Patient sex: F
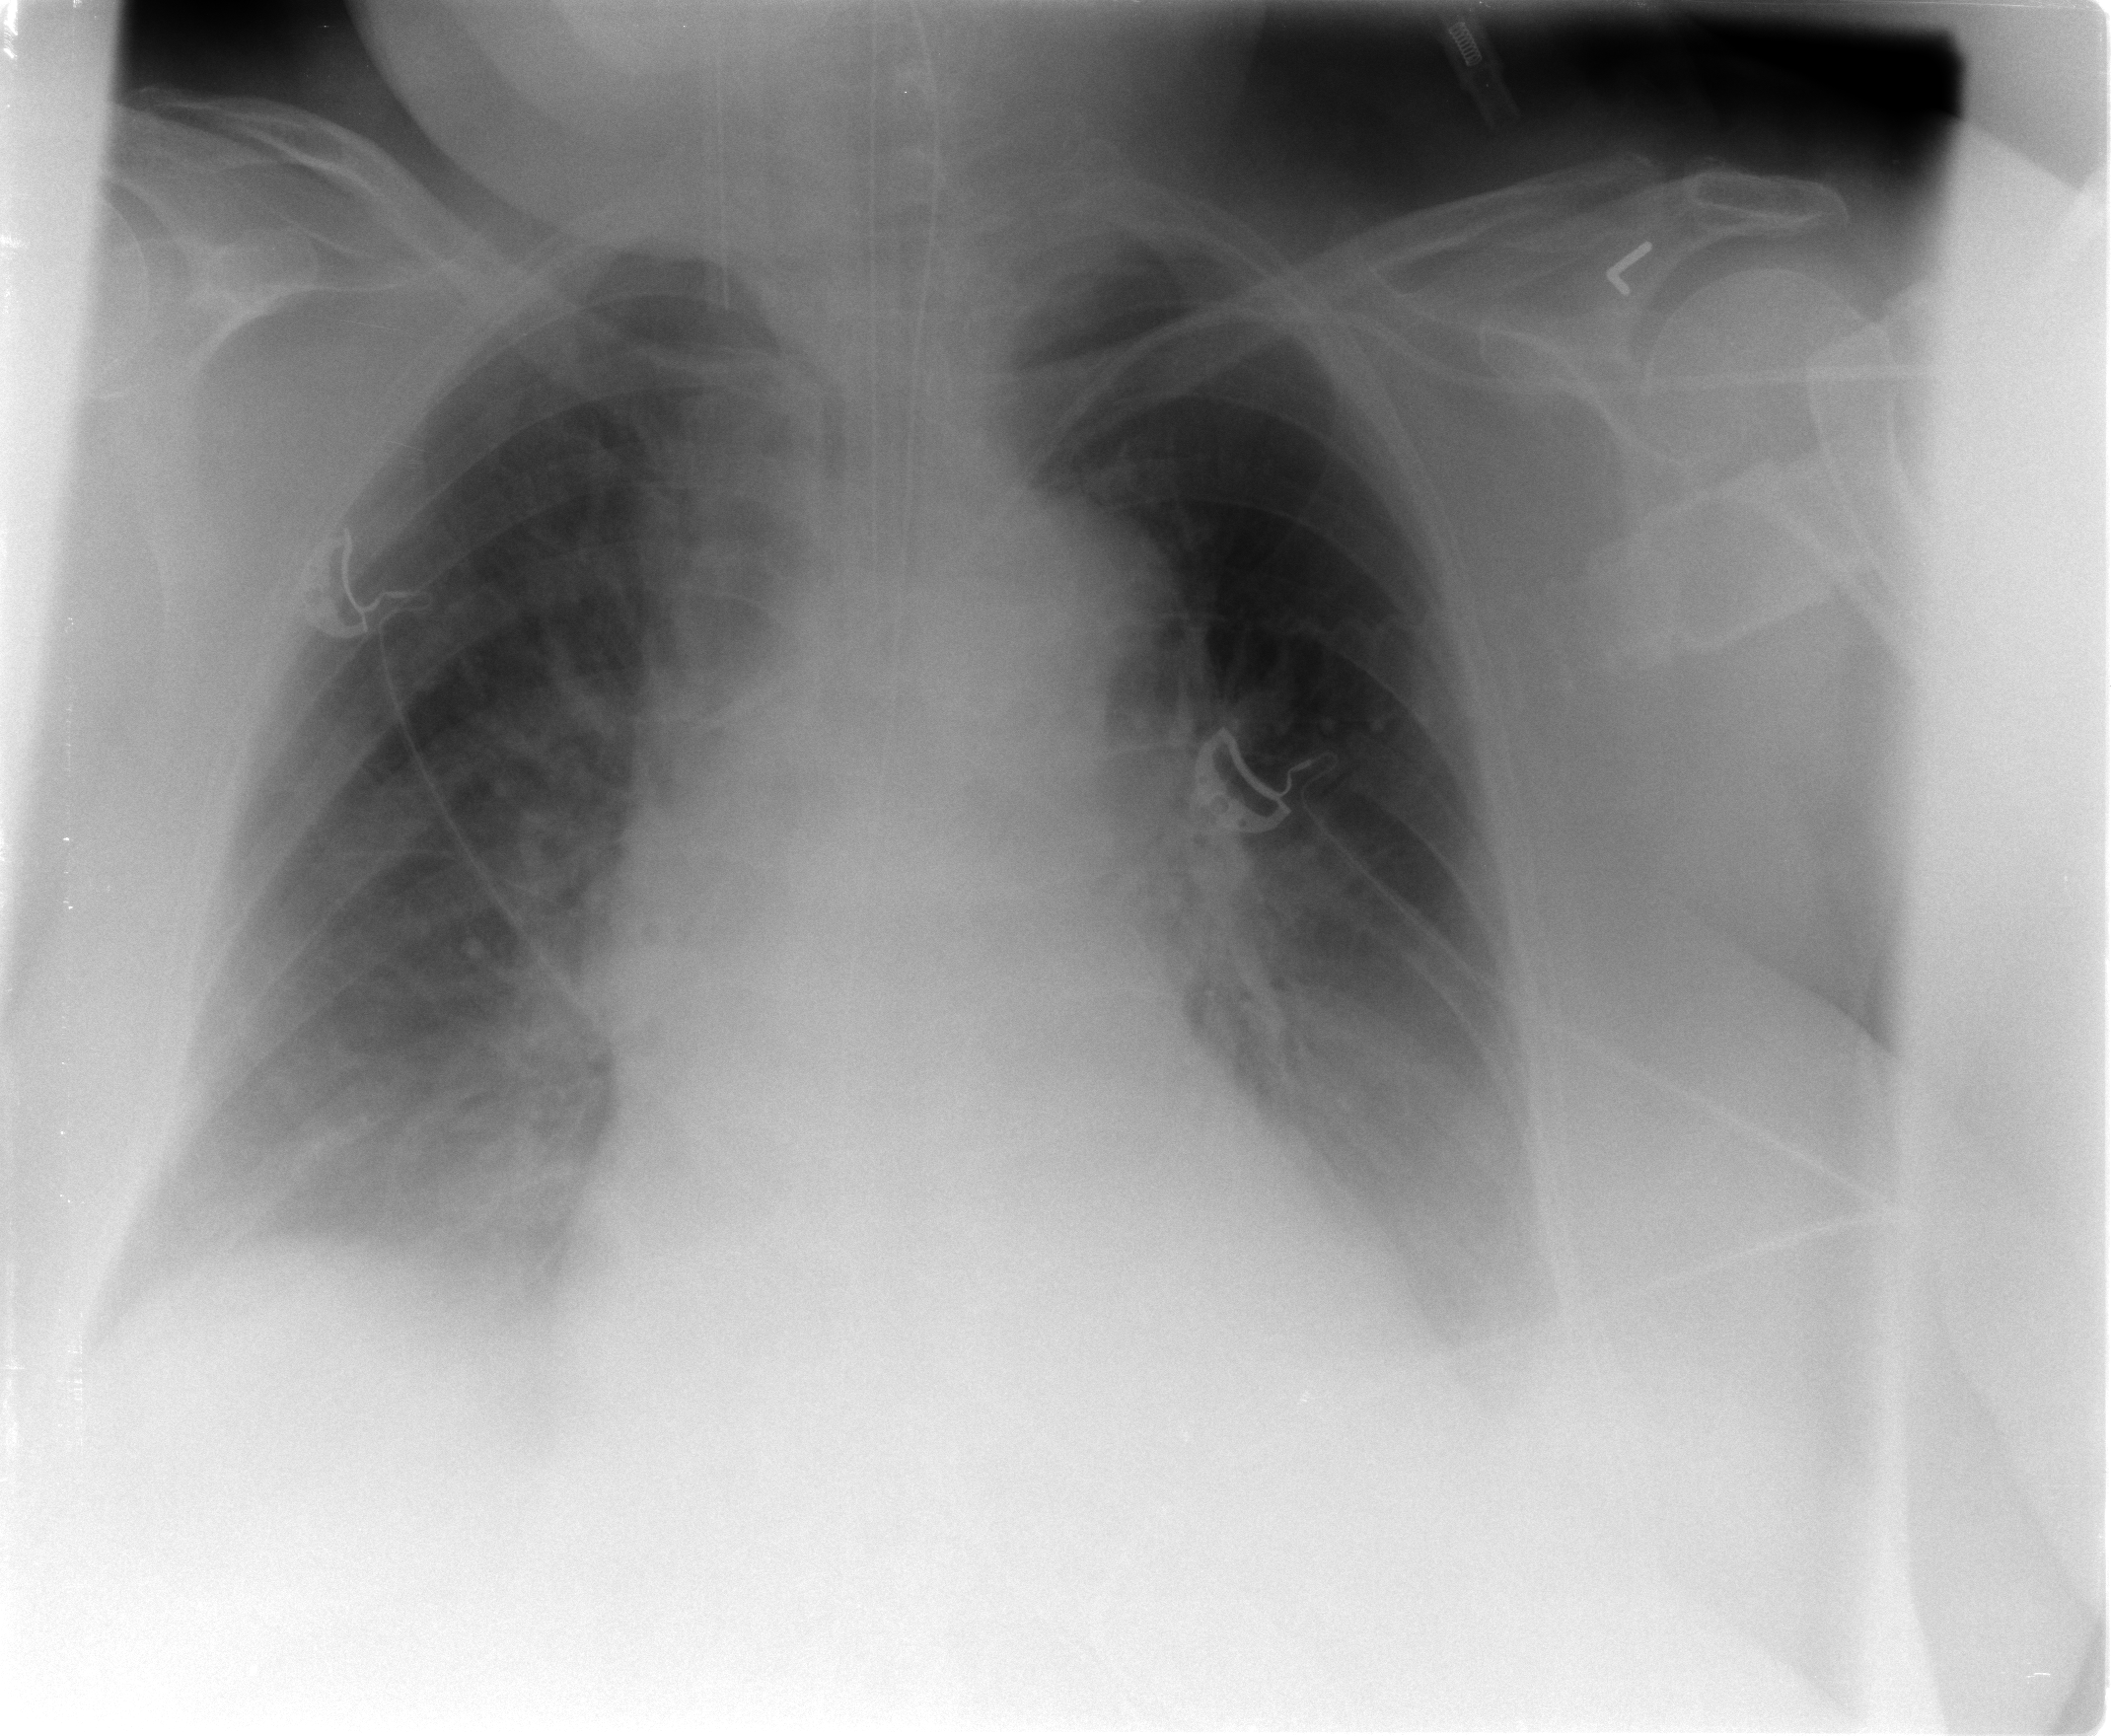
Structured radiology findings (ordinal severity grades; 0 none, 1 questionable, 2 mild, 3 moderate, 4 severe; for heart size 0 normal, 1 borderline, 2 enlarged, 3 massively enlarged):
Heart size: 1
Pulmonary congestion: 2
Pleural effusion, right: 0
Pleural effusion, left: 1
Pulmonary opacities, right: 2
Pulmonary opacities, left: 1
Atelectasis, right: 2
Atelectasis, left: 2